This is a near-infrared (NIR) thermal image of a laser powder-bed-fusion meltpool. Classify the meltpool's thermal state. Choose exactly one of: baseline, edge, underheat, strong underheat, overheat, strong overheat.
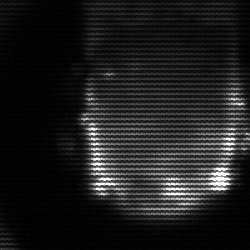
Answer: baseline